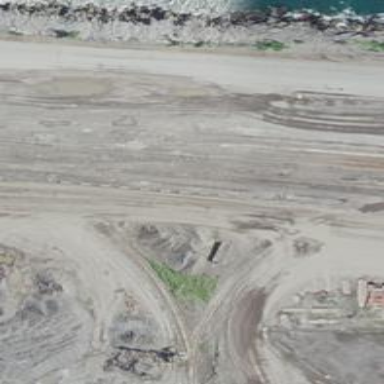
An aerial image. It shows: Rail spur service.